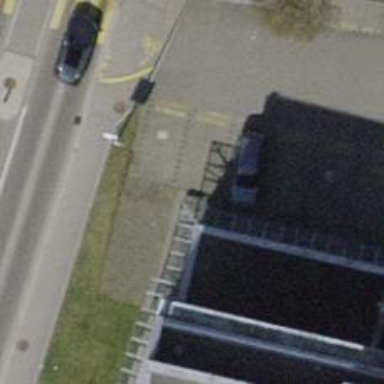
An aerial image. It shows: Bicycle parking area.